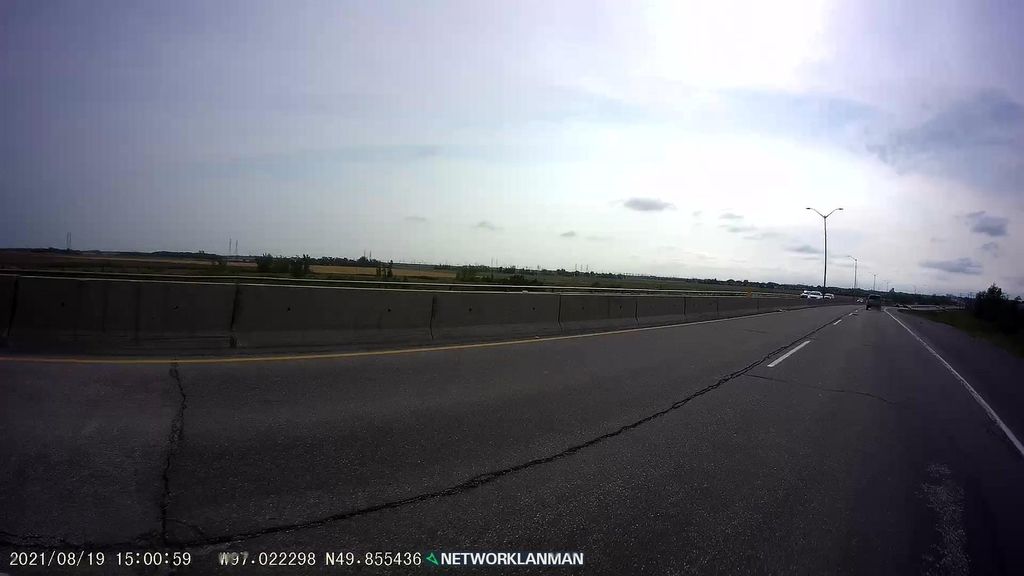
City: winnipeg